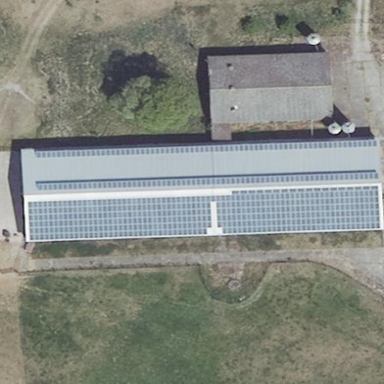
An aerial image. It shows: Building equipped with solar photovoltaic panel for generating electricity. The small installation is solar power generator.